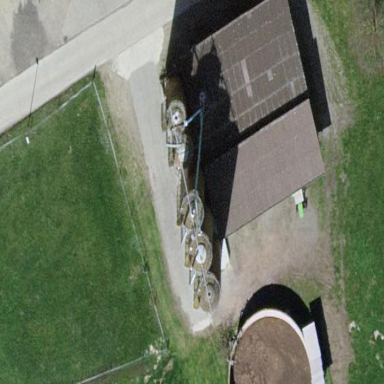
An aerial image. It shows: Farm building.